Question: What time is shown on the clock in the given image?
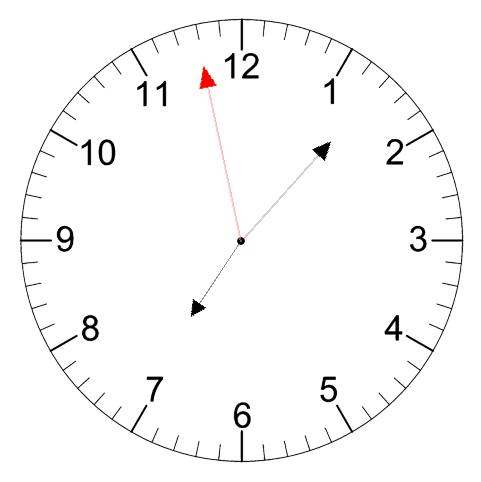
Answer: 07:06:58